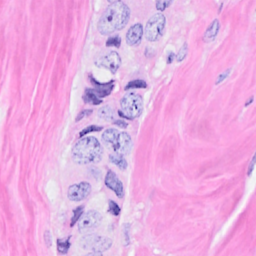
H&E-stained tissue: Breast